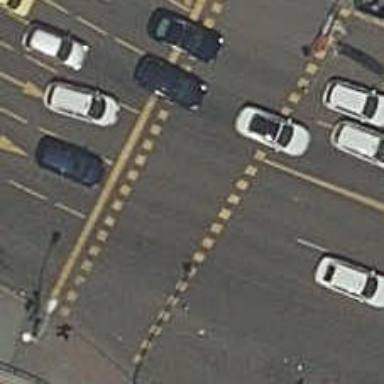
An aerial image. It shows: Road with traffic signals at crossing.